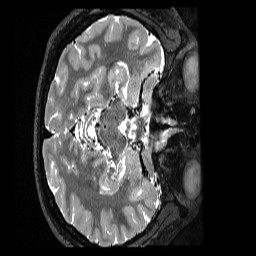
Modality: T2w
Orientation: axial
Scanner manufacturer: siemens
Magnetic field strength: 3 T
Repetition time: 3.2 s
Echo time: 0.563 s